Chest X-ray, AP view. Patient: 41 years old, sex M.
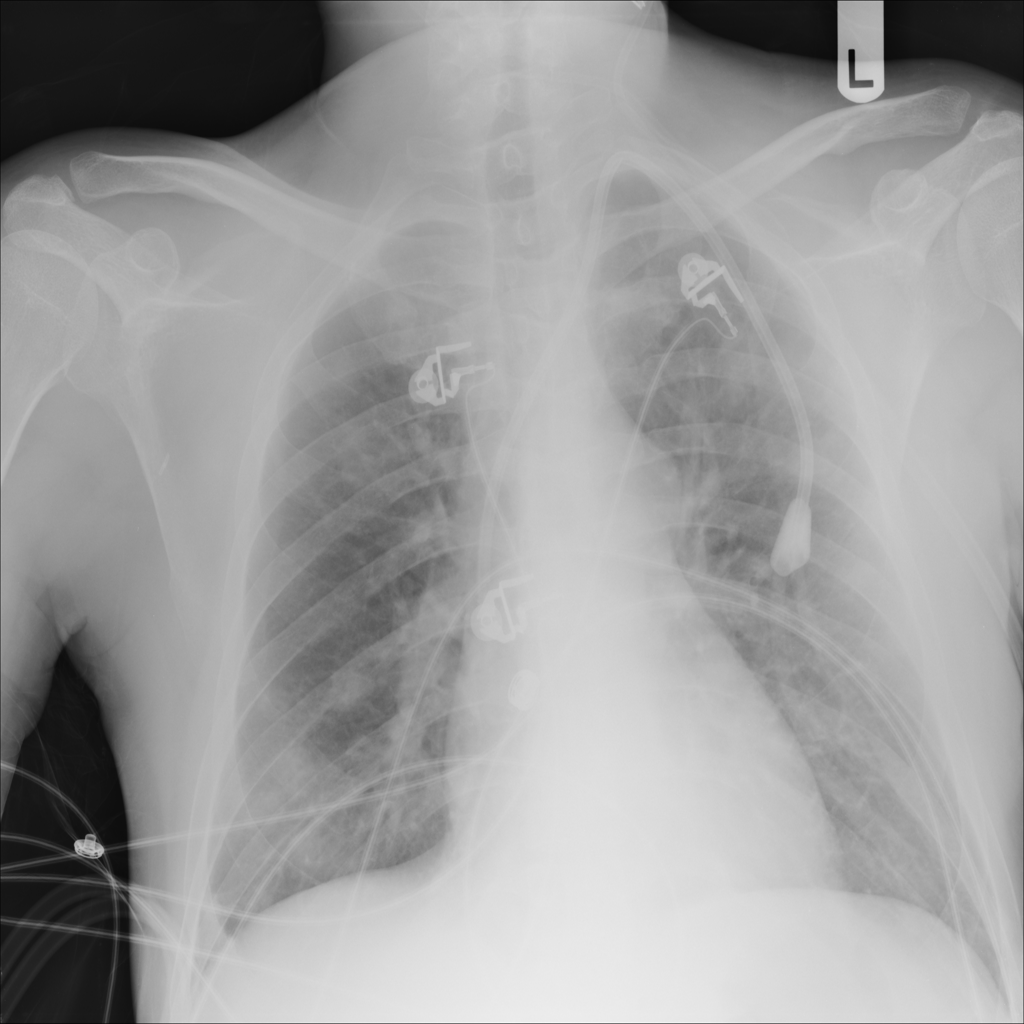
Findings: Nodule